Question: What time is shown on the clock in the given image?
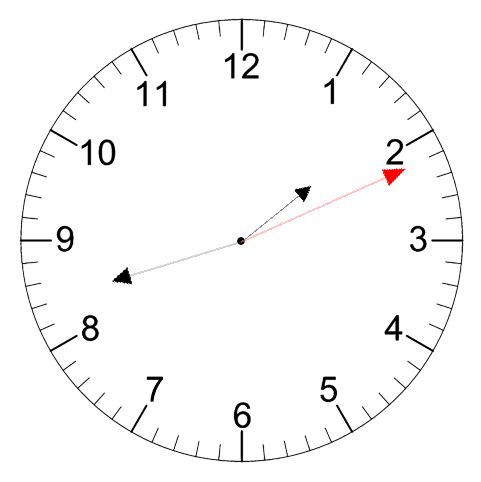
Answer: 01:42:11